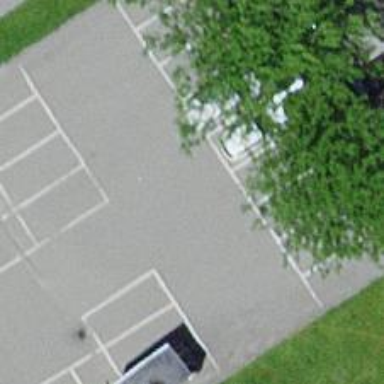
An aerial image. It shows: Asphalt parking aisle road for service vehicles.